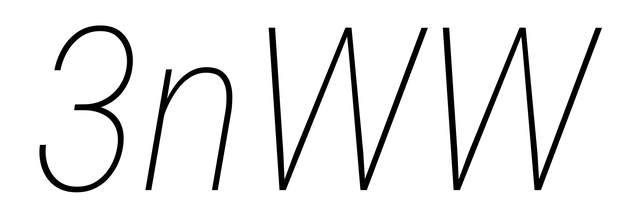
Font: Roboto-Italic_Condensed_Thin_Italic